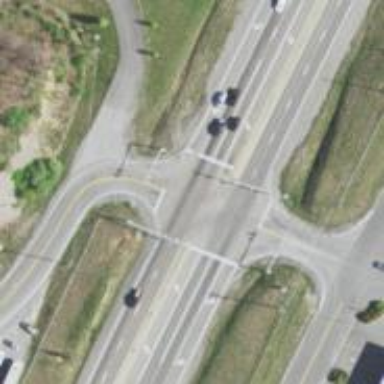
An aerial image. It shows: This image shows trunk highway that functions as expressway.